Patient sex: M
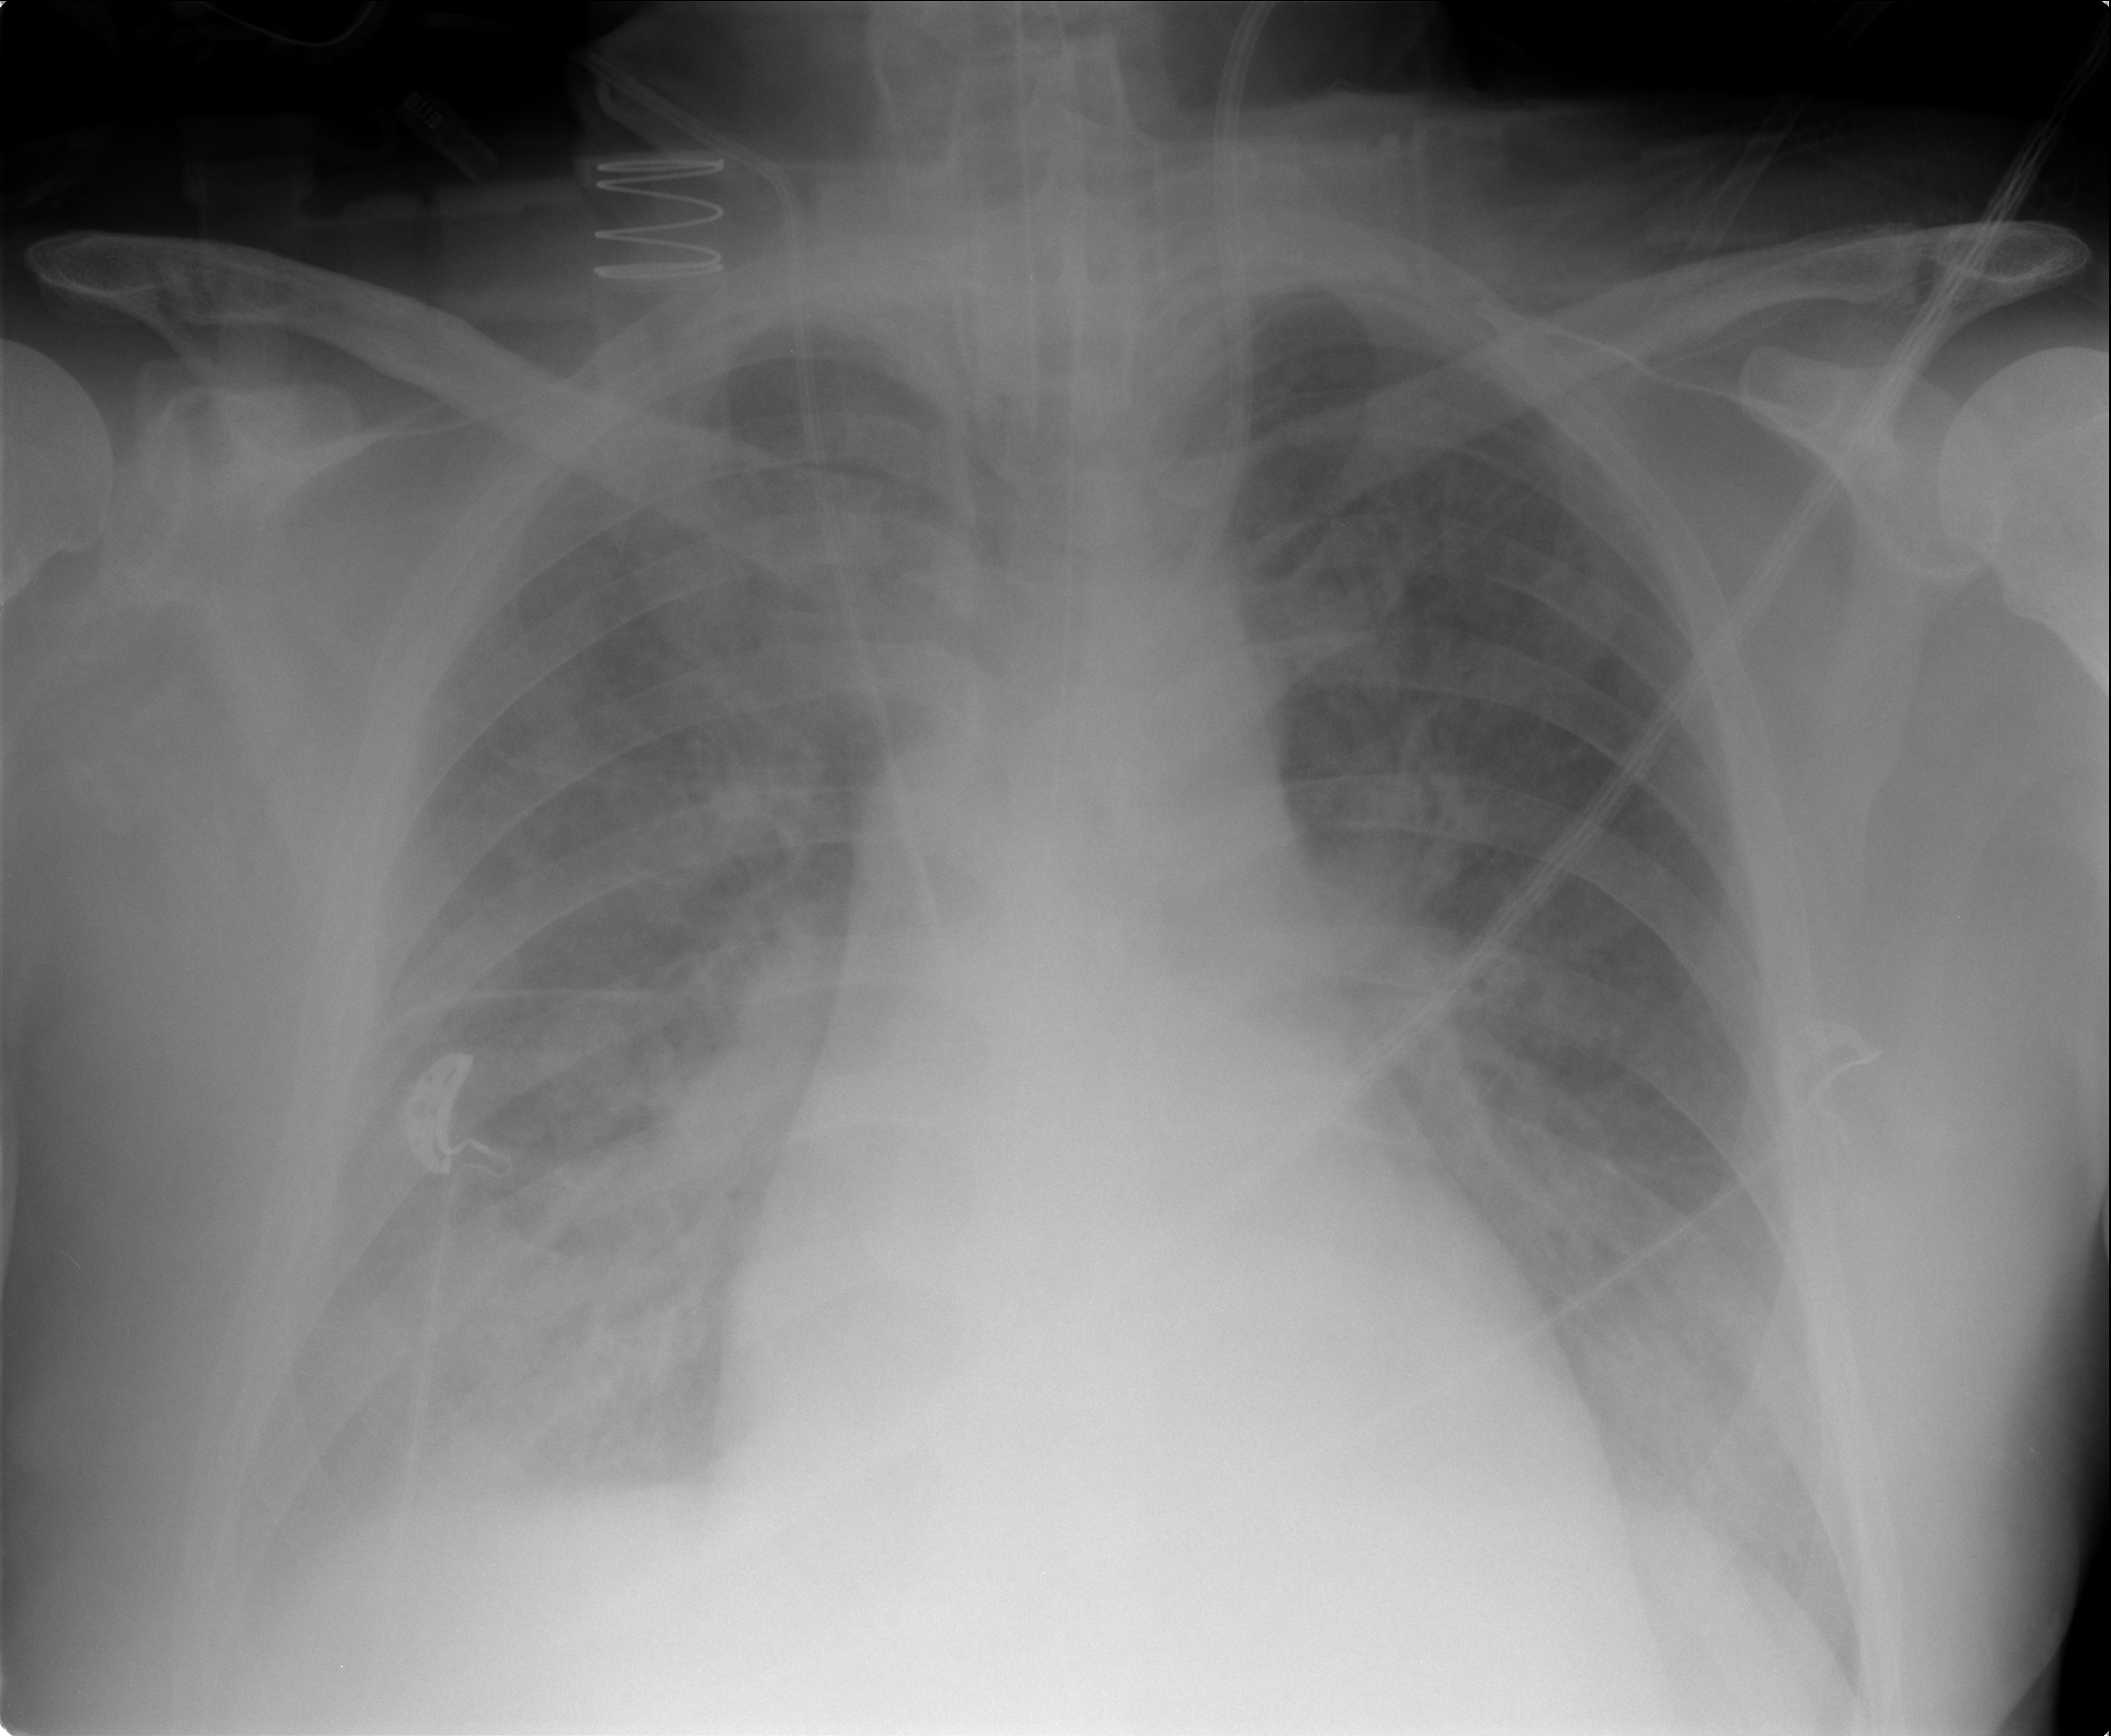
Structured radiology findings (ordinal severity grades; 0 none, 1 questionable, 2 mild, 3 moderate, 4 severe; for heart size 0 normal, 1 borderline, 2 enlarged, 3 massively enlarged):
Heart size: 2
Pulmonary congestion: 2
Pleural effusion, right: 3
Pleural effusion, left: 2
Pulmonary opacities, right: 0
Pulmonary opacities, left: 0
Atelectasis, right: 2
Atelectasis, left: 2